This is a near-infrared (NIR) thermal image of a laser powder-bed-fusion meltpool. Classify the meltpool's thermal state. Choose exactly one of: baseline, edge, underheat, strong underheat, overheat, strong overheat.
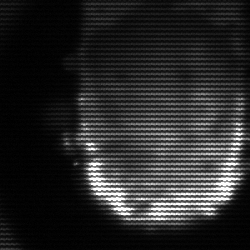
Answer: baseline